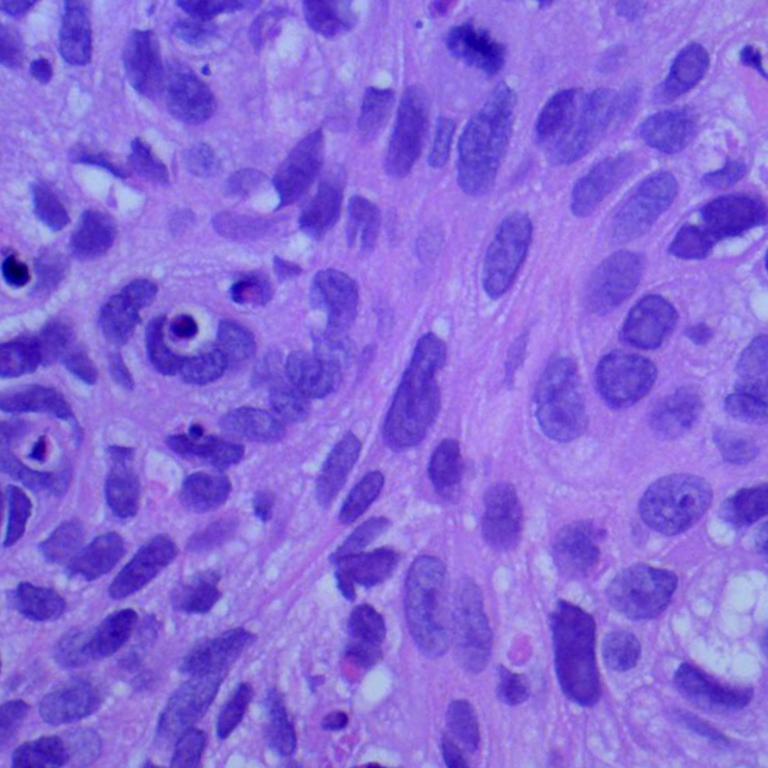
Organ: lung
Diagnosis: squamous carcinomas